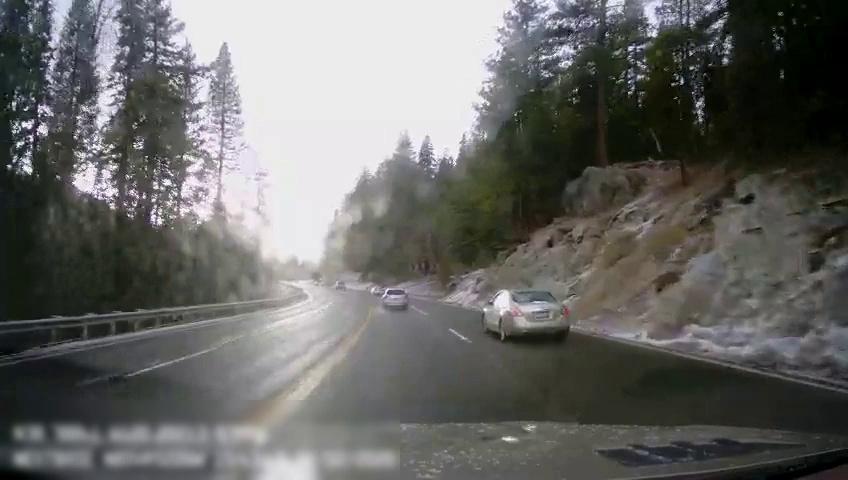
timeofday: Day
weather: Cloudy
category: Drivable Space
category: Vehicles | Car
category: Vehicles | Truck
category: Vehicles | Car
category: Vehicles | Car
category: Lanes | Current Lane
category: Lanes | Current Lane
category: Lanes | Opposite Lane
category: Lanes | Opposite Lane
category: Lanes | Current Lane
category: Lanes | Opposite Lane